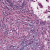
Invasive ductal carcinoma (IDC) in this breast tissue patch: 0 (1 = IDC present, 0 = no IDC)